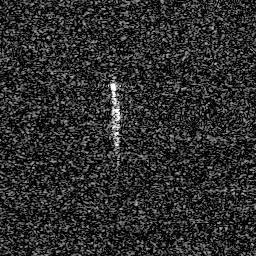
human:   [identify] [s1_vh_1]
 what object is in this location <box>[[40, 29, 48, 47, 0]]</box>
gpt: <ref>1 medium ship at the center</ref>